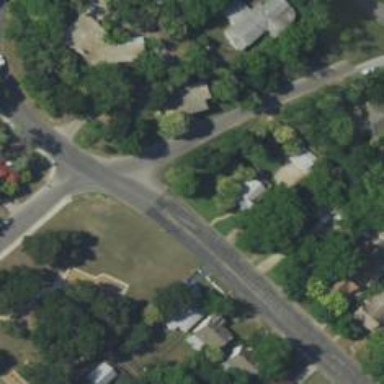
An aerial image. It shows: Road with stop sign.